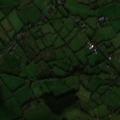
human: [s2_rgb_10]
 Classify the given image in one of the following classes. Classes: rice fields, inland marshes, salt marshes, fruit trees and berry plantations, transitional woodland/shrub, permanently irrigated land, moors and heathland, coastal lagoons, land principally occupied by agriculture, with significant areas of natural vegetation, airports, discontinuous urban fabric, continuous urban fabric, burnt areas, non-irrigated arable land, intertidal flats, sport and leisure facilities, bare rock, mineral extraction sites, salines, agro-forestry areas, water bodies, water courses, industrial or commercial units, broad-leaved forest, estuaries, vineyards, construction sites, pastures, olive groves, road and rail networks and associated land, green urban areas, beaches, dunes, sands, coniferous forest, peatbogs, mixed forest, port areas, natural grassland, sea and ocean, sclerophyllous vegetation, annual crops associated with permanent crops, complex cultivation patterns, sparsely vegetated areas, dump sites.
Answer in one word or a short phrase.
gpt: pastures